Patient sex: F
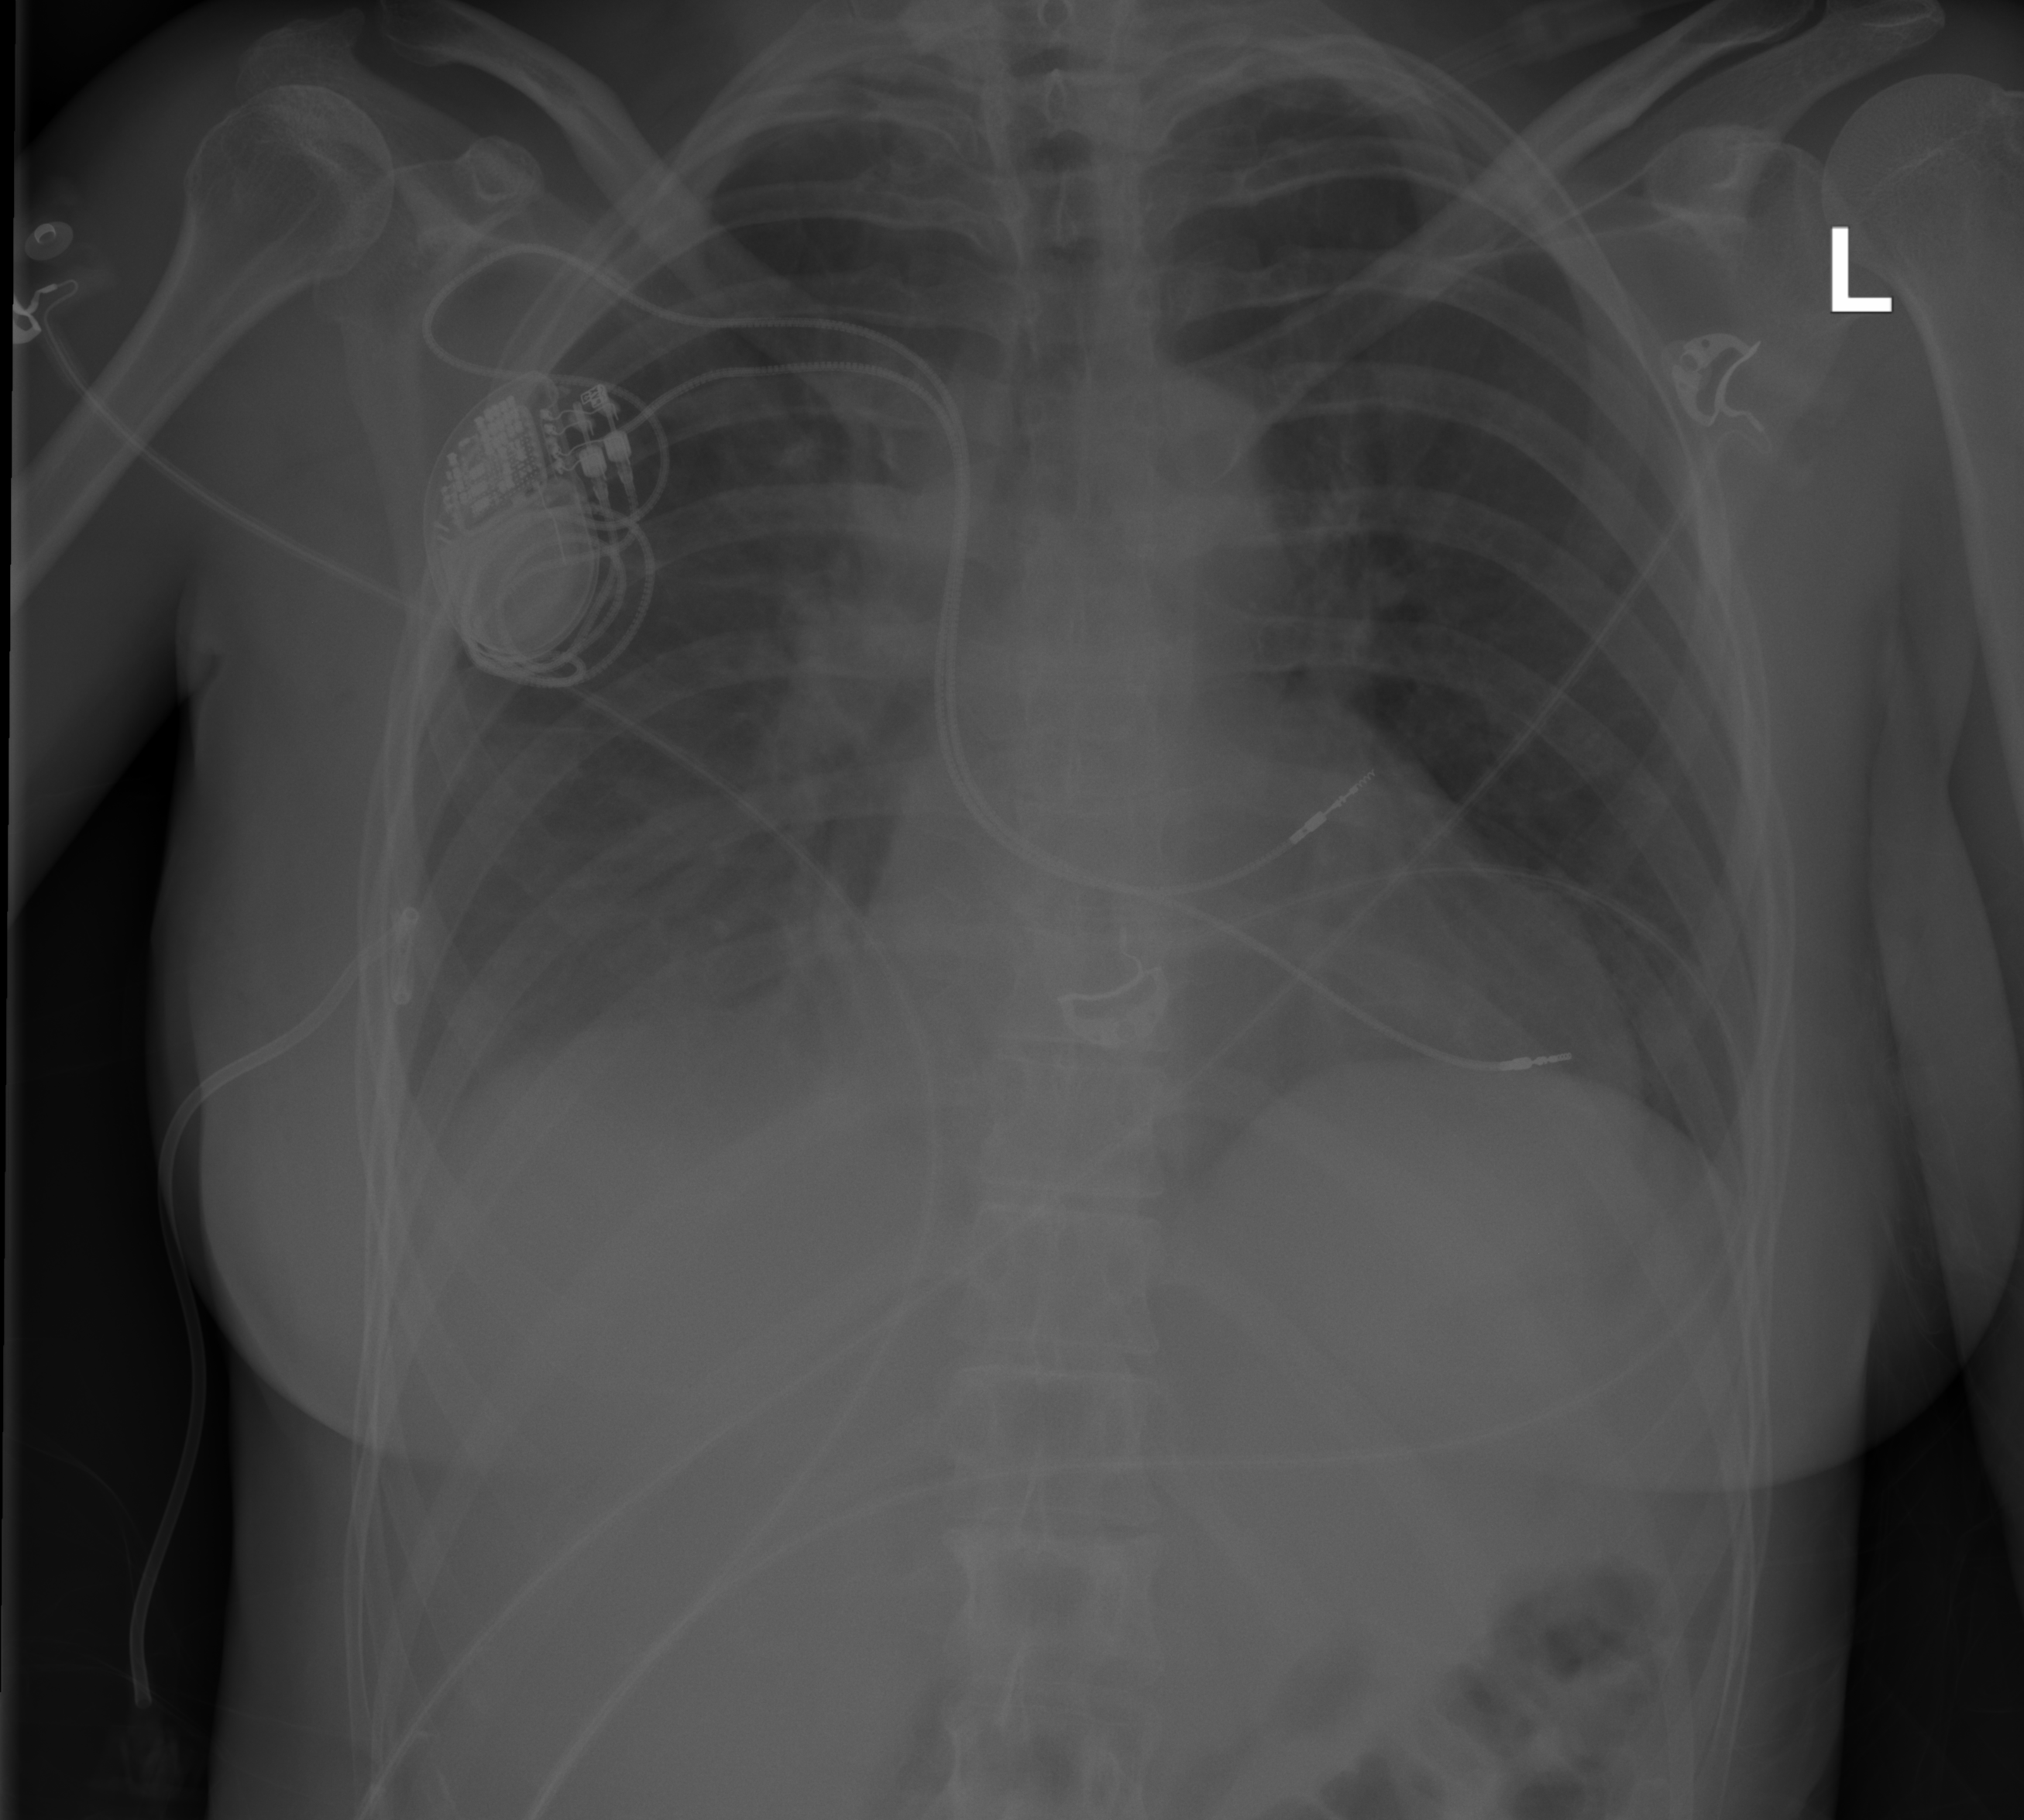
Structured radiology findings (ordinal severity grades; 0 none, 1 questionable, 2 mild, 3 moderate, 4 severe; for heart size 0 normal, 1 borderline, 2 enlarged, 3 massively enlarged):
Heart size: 0
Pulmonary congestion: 0
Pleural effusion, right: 2
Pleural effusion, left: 0
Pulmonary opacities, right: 0
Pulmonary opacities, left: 0
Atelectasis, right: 1
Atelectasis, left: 0